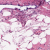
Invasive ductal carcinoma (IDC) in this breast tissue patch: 0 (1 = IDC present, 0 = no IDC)